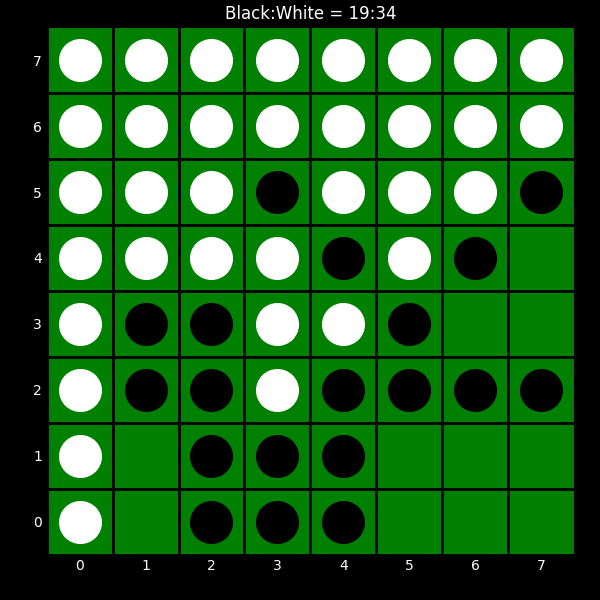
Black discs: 19
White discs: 34